Current action and preconditions to check: trajectory_clear

Your task: For each precondition in the list above, predict whether it will hold at this action.

Consider the current scene as observed from the mobile robot's camera, and analyze the predicted future states of all dynamic agents (e.g., people, animals, vehicles, or any moving entities) within the NEXT SECOND.

IMPORTANT: Only answer "very likely" if you are absolutely certain—based on strong, clear evidence—that a dynamic agent will violate the precondition in the predicted future state. Do NOT answer "very likely" for unlikely, ambiguous, or low-probability risks.

Ask yourself for each precondition: Is there a high probability, with clear and convincing evidence, that the predicted future states of any dynamic agent will interfere with the predicted future state of the currently executing action within the NEXT SECOND, causing that precondition to fail?

Assess the risk level based on these predictions. Use "likely" or "very likely" if motions create a clear risk of interference.

Use "neutral" or "improbable" if agents are nearby but their predicted paths are clearly diverging or non-conflicting.

Failure Risk Categories: "very improbable", "improbable", "neutral", "likely", "very likely"

Answer Format: Output ONLY the probability_of_failure value from these categories: "very improbable", "improbable", "neutral", "likely", "very likely"

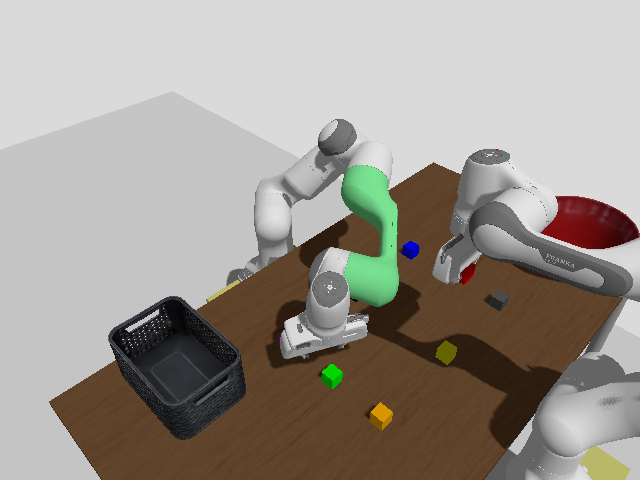

Answer: very improbable